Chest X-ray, AP view. Patient: 29 years old, sex M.
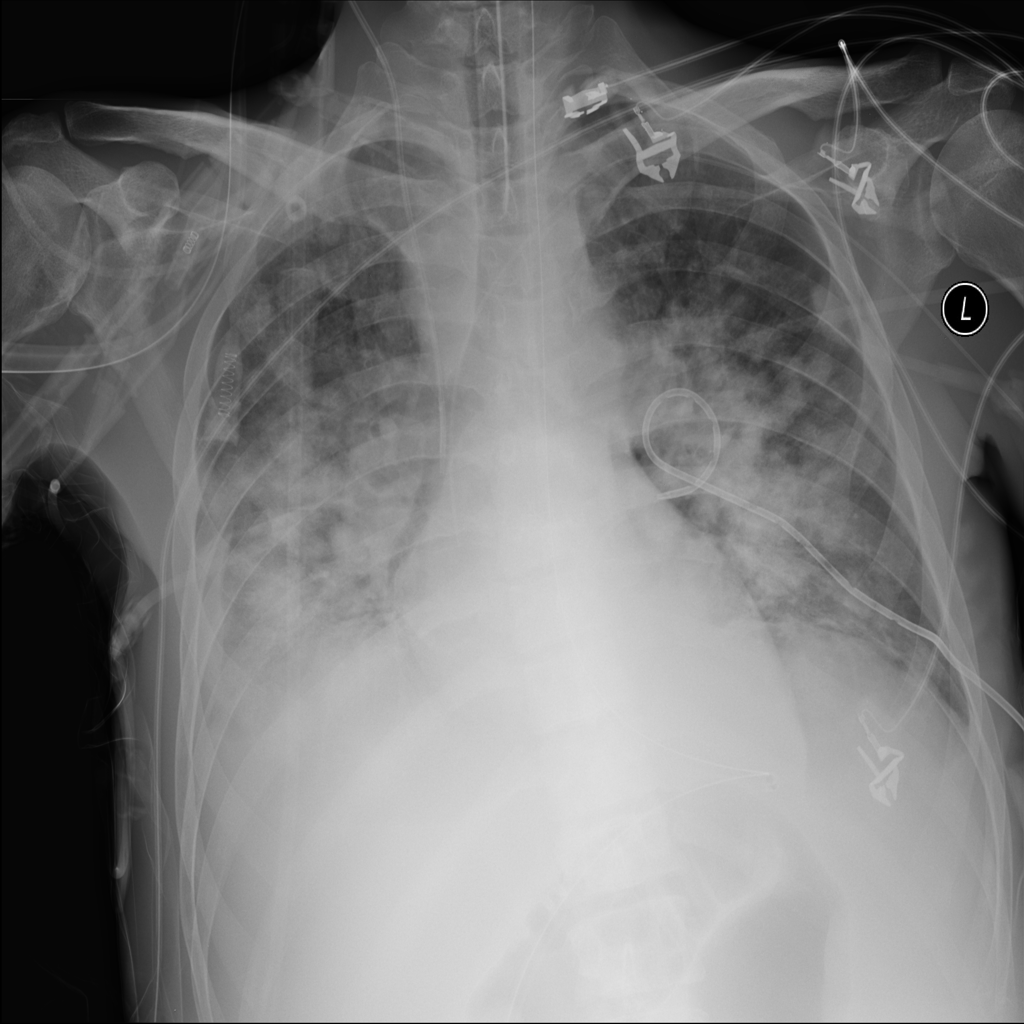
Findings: Nodule